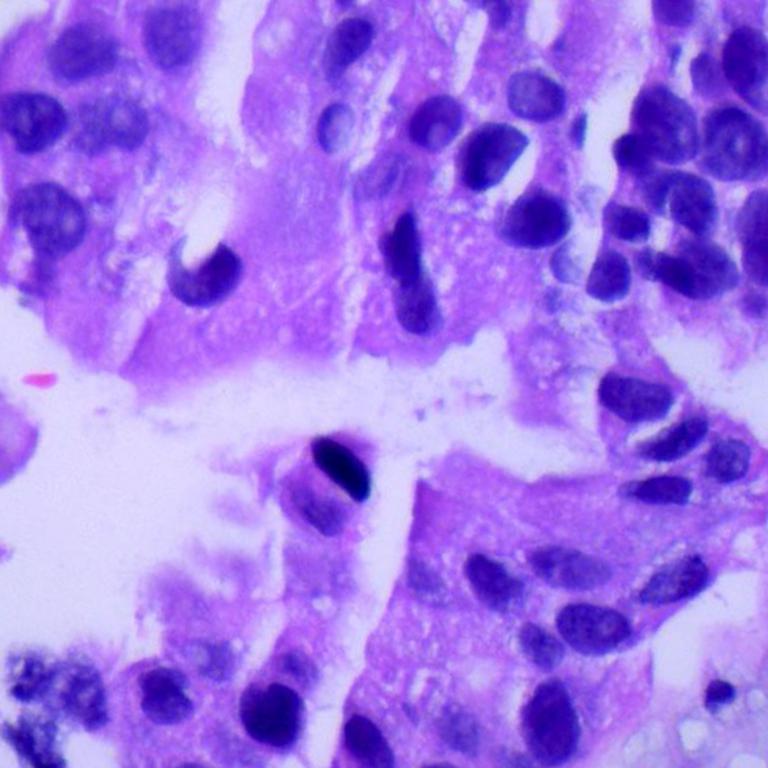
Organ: lung
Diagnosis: adenocarcinomas